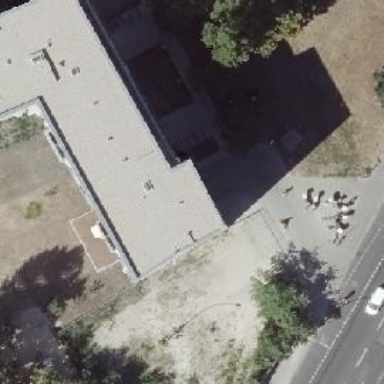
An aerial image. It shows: Parking entrance.